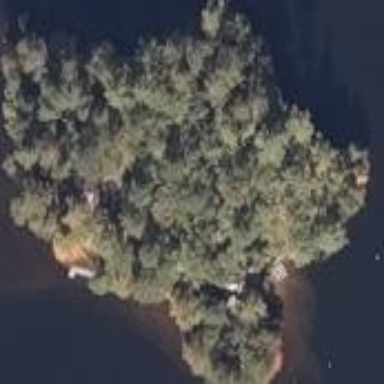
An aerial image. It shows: Islet.